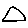
Label: triangle